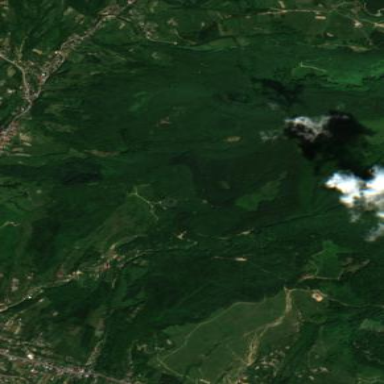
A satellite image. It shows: Coniferous forest area.